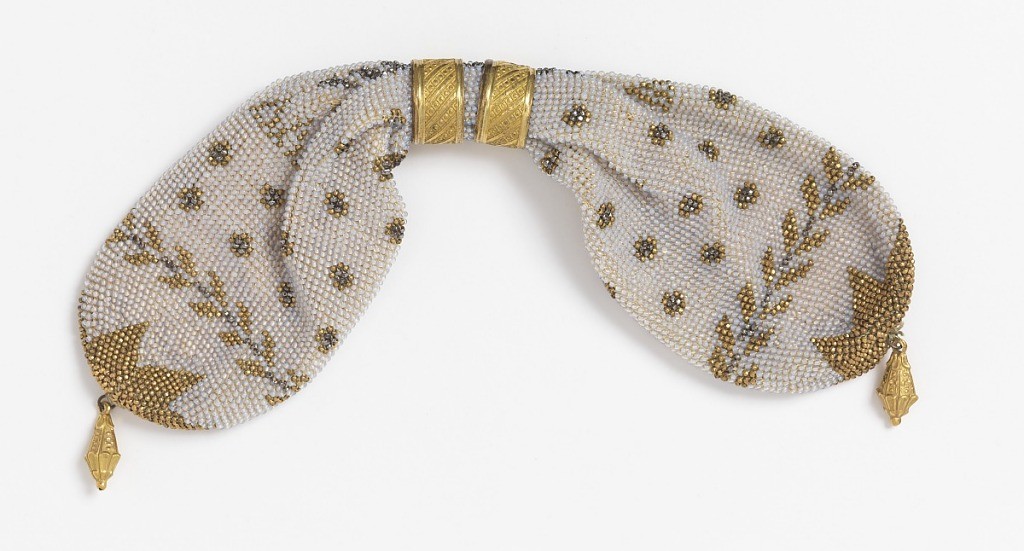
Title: Miser's purse
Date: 1810–40
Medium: silk, glass and metal beads Technique: beaded knitting, crossed stockinette stitch
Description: Initialed "AC" and "JC"; a base of cream-colored knitted silk is solidly covered with minute opalescent beads; it is further ornamented with gold and cut steel beads in a stylized leaf pattern and a pattern of small rosettes. Two gold rings control side opening; small gold drops at either end.